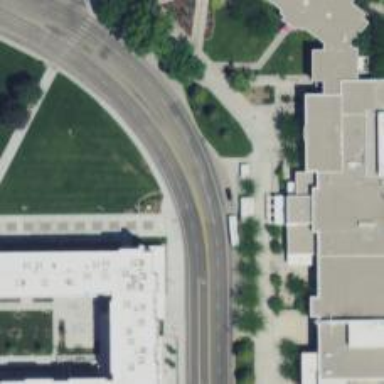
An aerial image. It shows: Tertiary road with asphalt surface. There is separate sidewalk along the road.